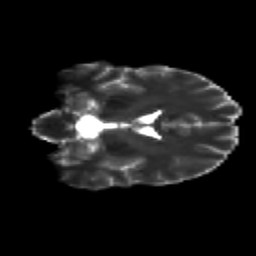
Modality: T2w
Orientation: coronal
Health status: healthy
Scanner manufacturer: siemens
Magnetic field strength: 3 T
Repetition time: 12 s
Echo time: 0.092 s